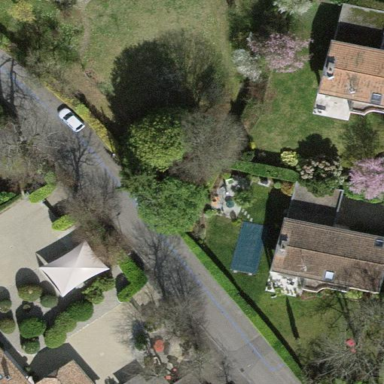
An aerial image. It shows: Garden enclosed by fence.